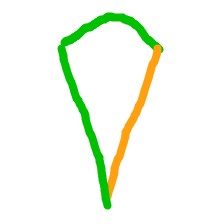
Shape: kite